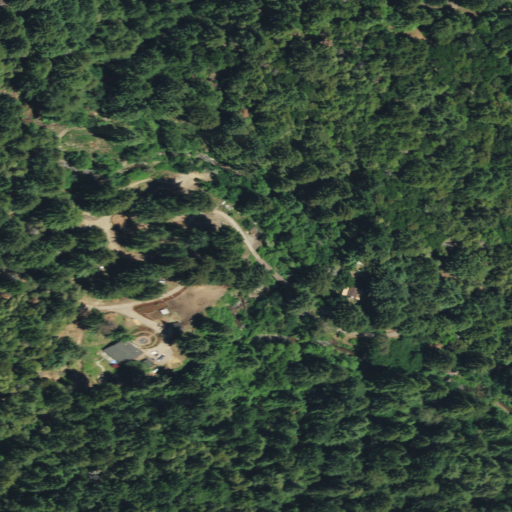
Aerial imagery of depression(s) in California named Glenwood Basin containing evergreen forest, open development, mixed forest, and woody wetlands